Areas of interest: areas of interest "Jinjiang Amusement Park Elderly Care Home"
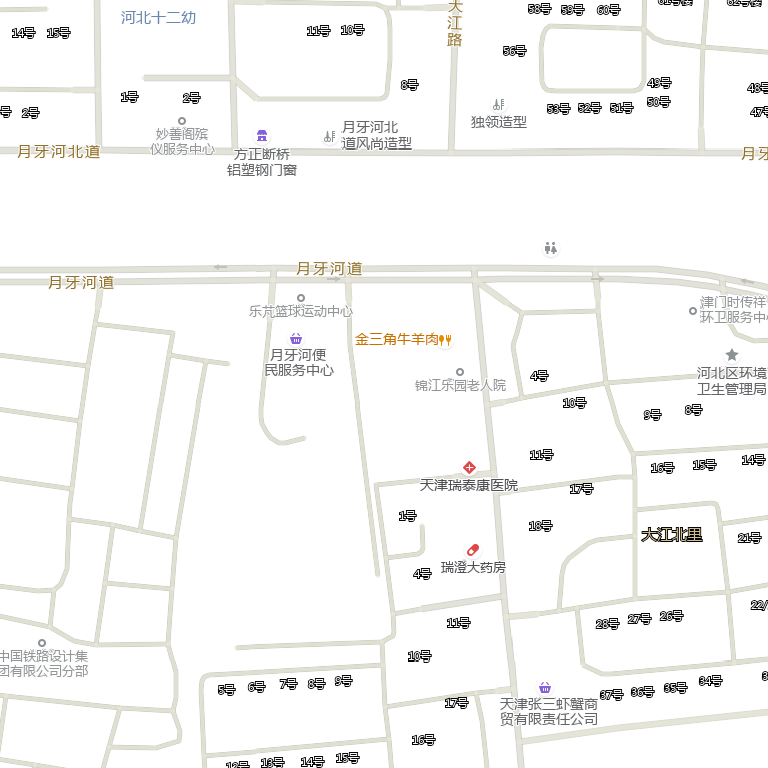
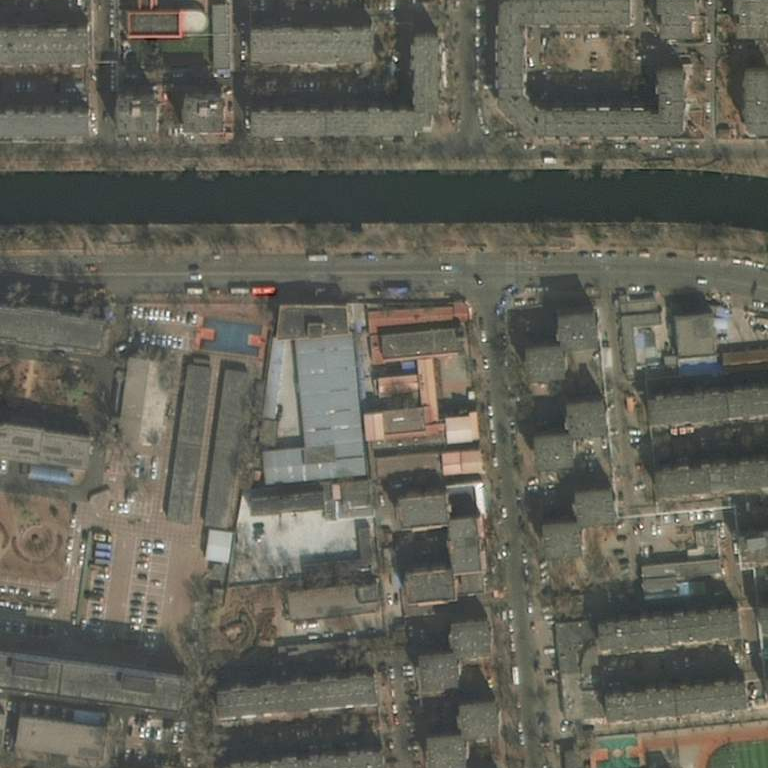